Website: macys
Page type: store-pickup
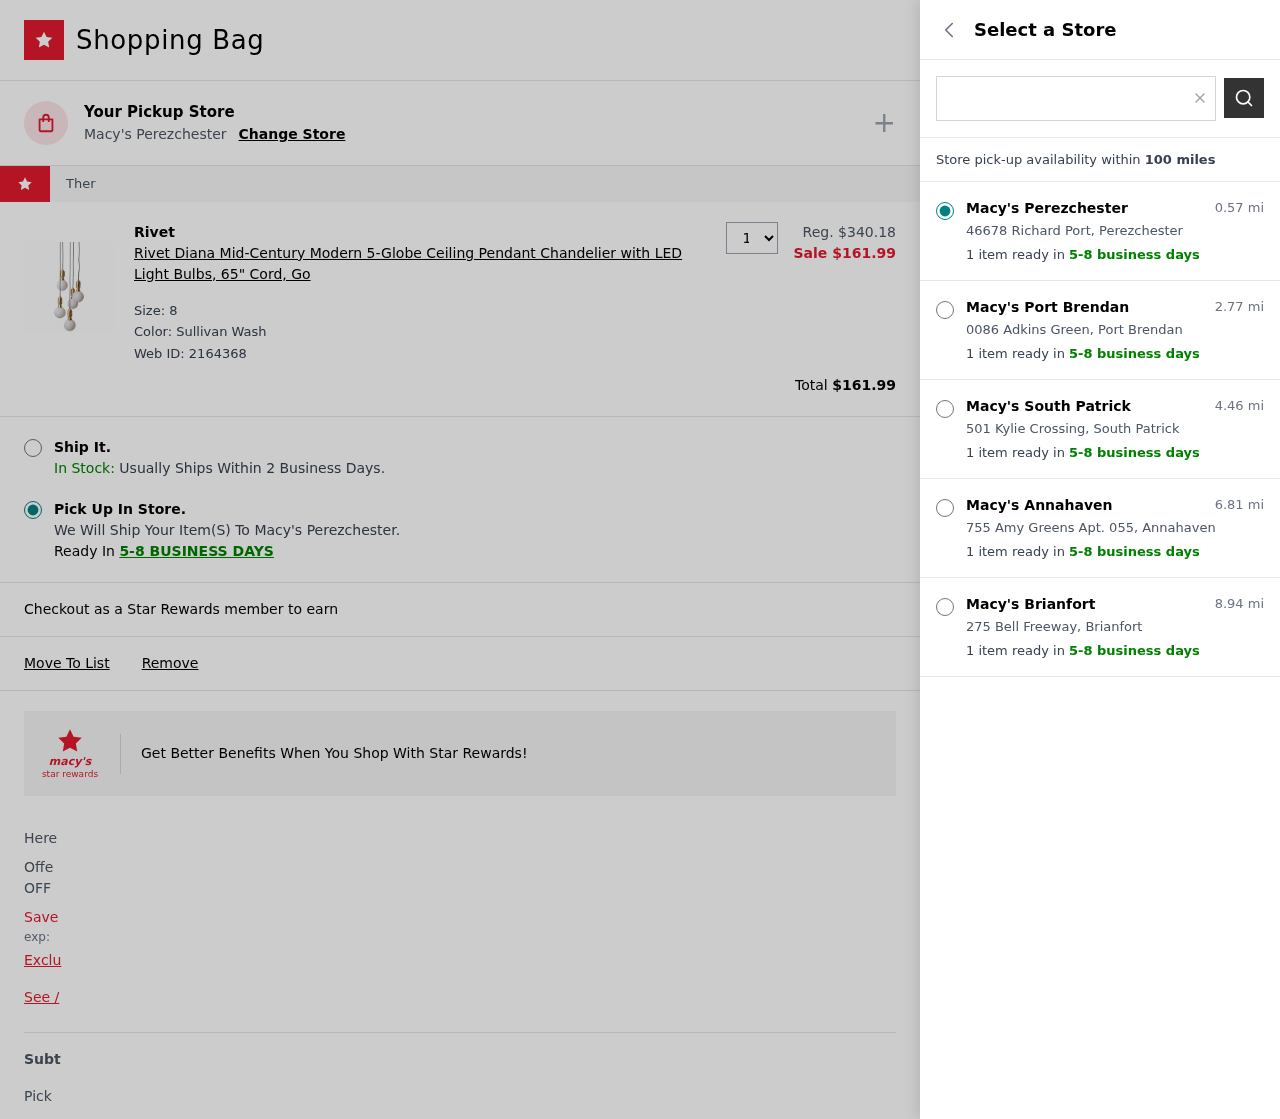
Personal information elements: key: PII_LOCATION1_CITY
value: Perezchester
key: PII_LOCATION1_STREET
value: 46678 Richard Port
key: PII_LOCATION2_CITY
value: Port Brendan
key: PII_LOCATION2_STREET
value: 0086 Adkins Green
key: PII_LOCATION3_CITY
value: South Patrick
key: PII_LOCATION3_STREET
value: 501 Kylie Crossing
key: PII_LOCATION4_CITY
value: Annahaven
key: PII_LOCATION4_STREET
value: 755 Amy Greens Apt. 055
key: PII_LOCATION5_CITY
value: Brianfort
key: PII_LOCATION5_STREET
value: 275 Bell Freeway
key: PII_POSTCODE
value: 09786
Product elements: key: PRODUCT1_BRAND
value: Rivet
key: PRODUCT1_NAME
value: Rivet Diana Mid-Century Modern 5-Globe Ceiling Pendant Chandelier with LED Light Bulbs, 65" Cord, Go
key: PRODUCT1_PRICE
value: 161.99
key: PRODUCT1_QUANTITY
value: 1
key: PRODUCT1_ORIGINAL_PRICE
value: $340.18
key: PRODUCT1_WEB_ID
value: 2164368
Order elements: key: ORDER_TOTAL
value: $161.99
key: ORDER_DELIVERY_DATE
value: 5-8 business days
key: ORDER_DELIVERY_DATE
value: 5-8 BUSINESS DAYS
Search elements: key: SEARCH_LOCATION
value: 09786